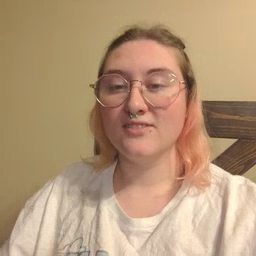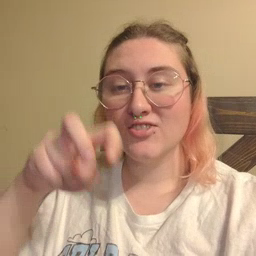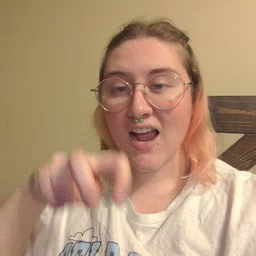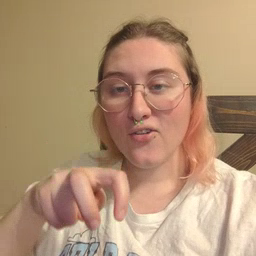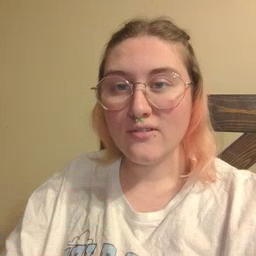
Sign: chair